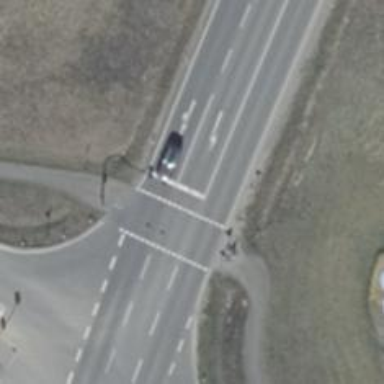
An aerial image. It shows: Road with traffic signals.